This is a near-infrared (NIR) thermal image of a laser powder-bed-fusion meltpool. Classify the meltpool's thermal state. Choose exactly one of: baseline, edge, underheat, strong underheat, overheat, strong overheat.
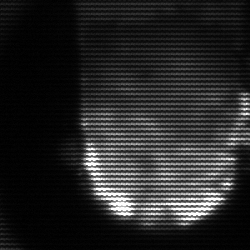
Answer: baseline